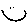
Label: smiley face